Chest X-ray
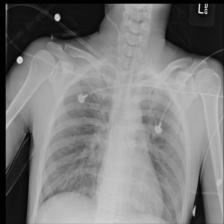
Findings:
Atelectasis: negative
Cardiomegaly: negative
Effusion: negative
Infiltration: negative
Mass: negative
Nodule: negative
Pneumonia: negative
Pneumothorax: negative
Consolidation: negative
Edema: negative
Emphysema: negative
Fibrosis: negative
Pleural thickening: negative
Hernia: negative